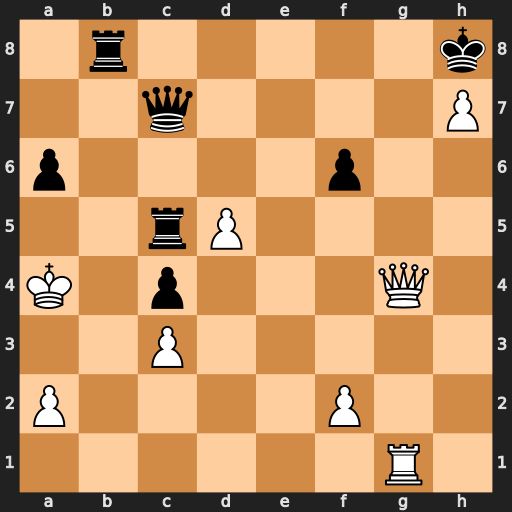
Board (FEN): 1r5k/2q4P/p4p2/2rP4/K1p3Q1/2P5/P4P2/6R1
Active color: w
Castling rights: -
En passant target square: -
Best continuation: Qg8+ Rxg8 hxg8=Q#